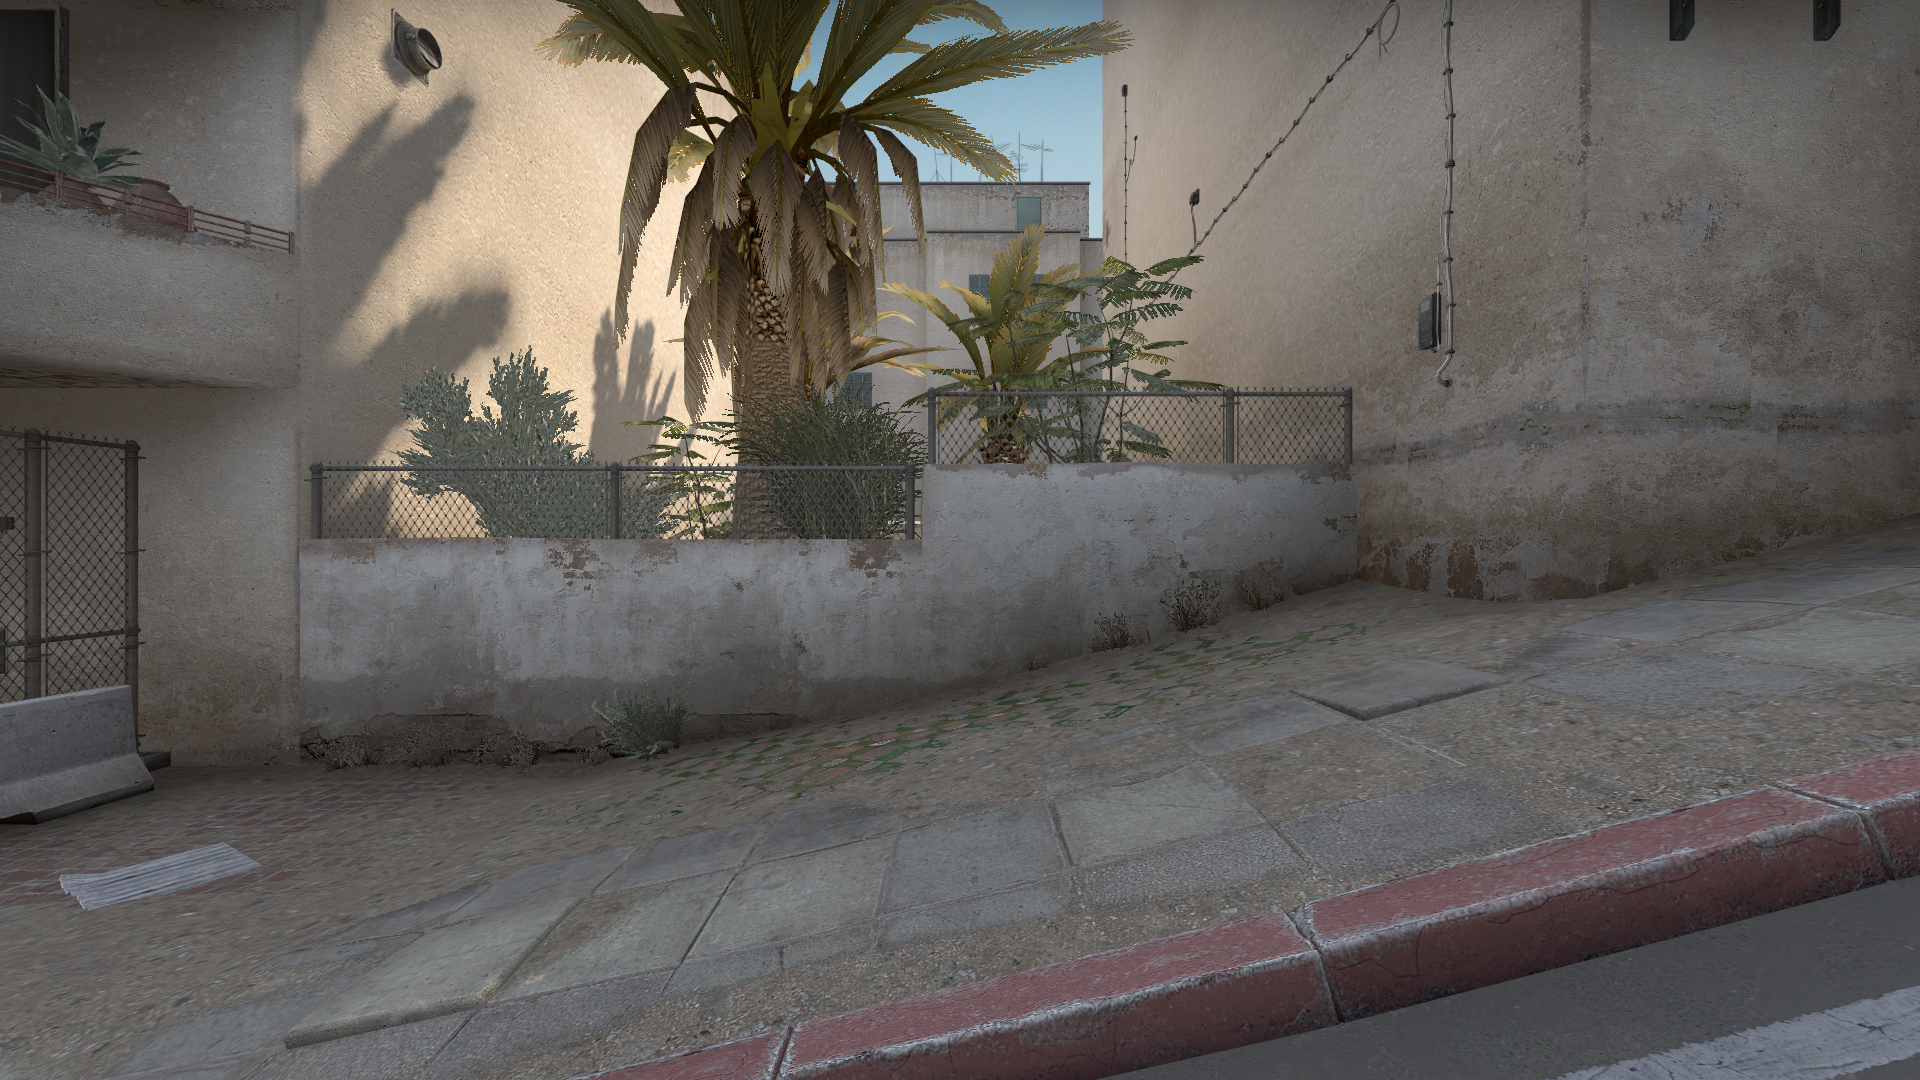
Map: de_dust2